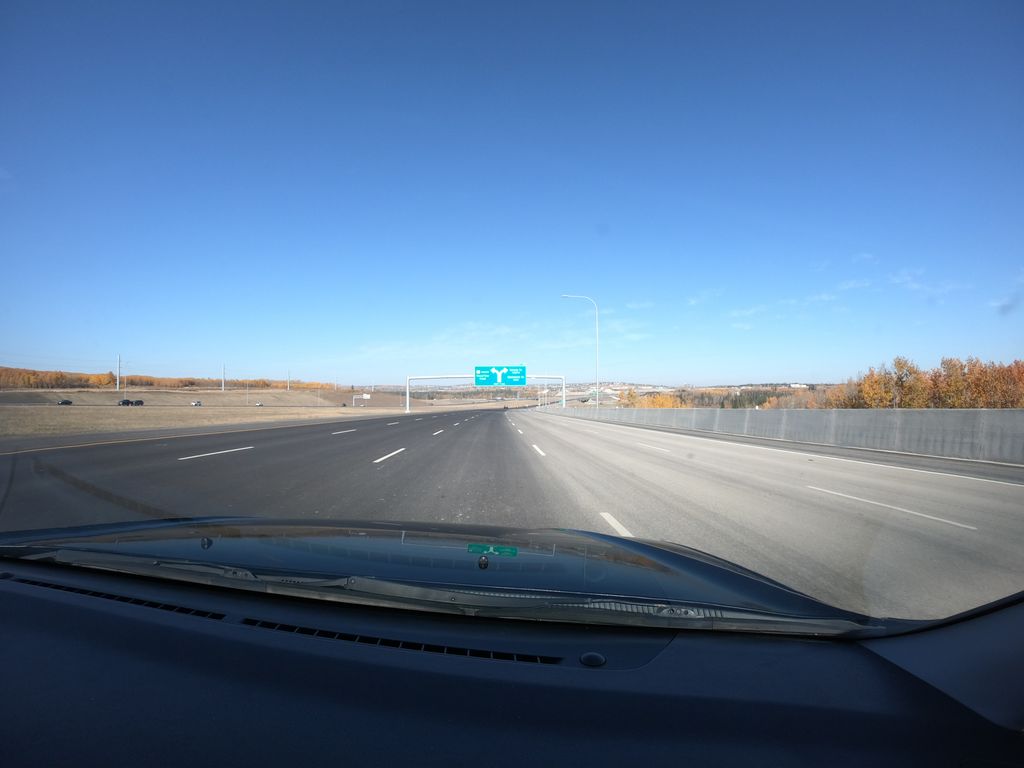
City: calgary